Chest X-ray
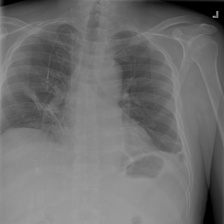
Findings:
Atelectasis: negative
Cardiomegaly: negative
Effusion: negative
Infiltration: negative
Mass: negative
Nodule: negative
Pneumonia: negative
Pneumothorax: negative
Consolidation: negative
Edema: negative
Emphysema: negative
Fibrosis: negative
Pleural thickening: negative
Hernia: negative